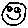
Label: smiley face